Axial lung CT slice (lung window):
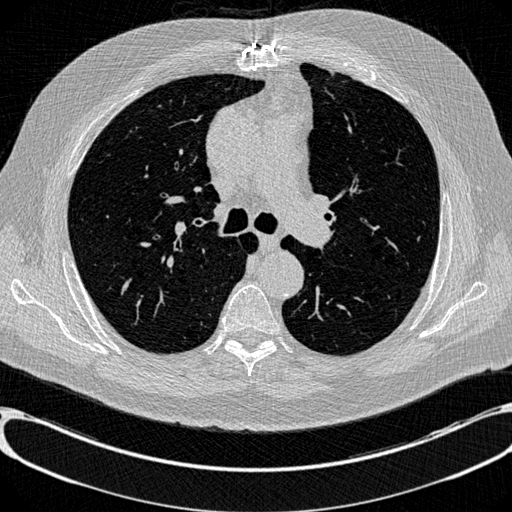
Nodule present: no